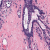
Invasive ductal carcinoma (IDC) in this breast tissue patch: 0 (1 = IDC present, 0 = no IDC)